Field crop: maize
Growth stage: 2
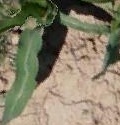
Species: maize